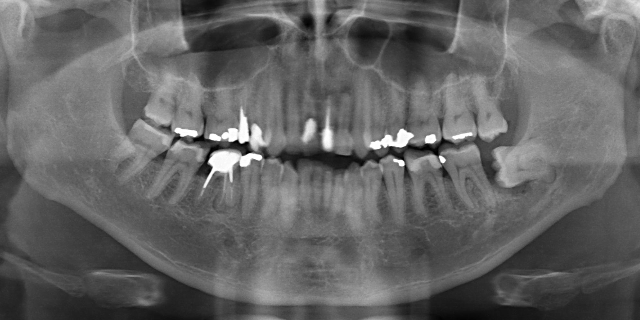
adult